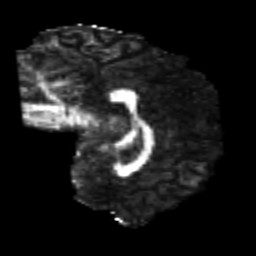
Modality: FA
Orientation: sagittal
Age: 21
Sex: male
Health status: healthy
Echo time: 0.074 s